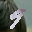
Label: 9